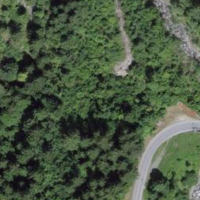
EUNIS habitat code: 44
Species observed at this site:
Cephalanthera longifolia
Ophrys apifera